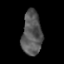
Tissue: lung
Cell type: Epithelial cells
Senescence score: 0.2317
Nuclear area (px): 860
Mean DAPI intensity: 86.998